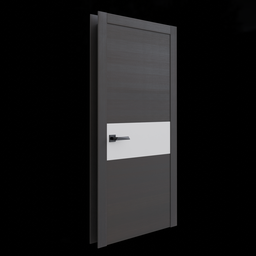
Label: architecture